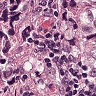
Metastatic tissue present: yes